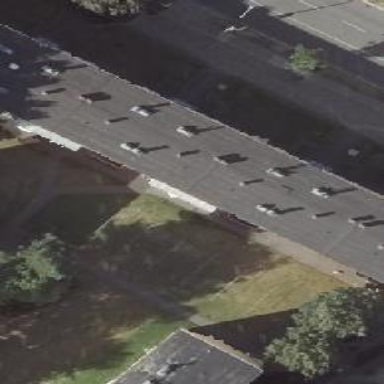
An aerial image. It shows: Building with apartments and flat roof.